Aerial crown-view tile of a tropical tree (Barro Colorado Island, Panama), acquired 20250317:
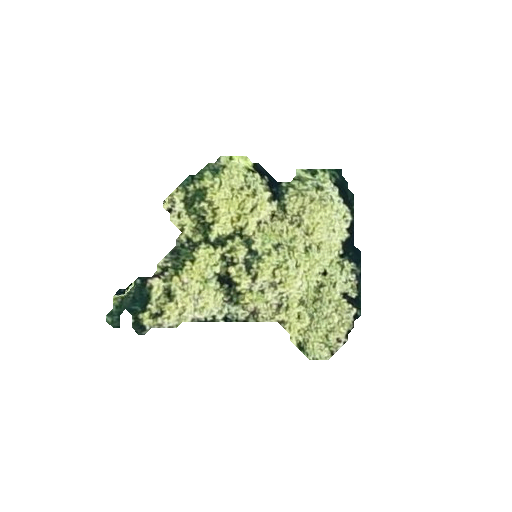
Species: Alseis blackiana
GBIF accepted scientific name: Alseis blackiana
Crown area: 48.252 m²